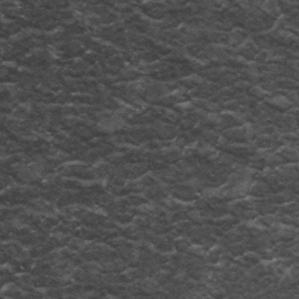
Label: frost